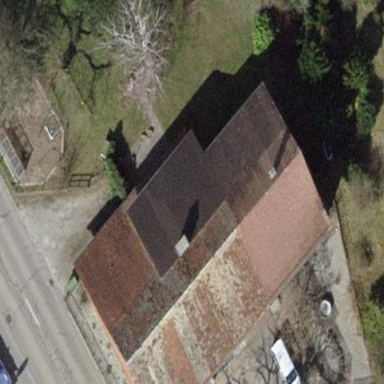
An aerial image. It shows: Farm auxiliary building with gabled roof.